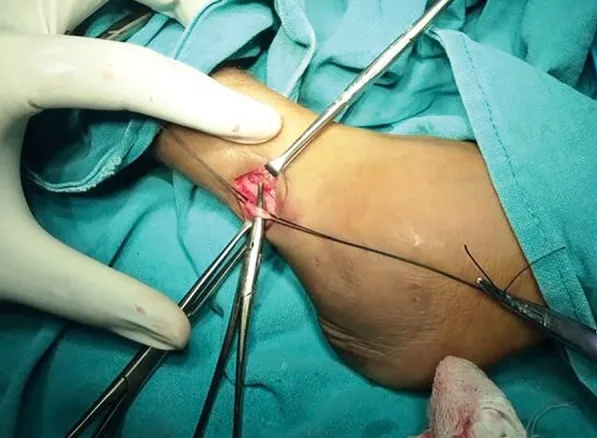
A full thick excision skin biopsy and a nerve biopsy being performed.
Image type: medical_photograph (other_medical_photograph)